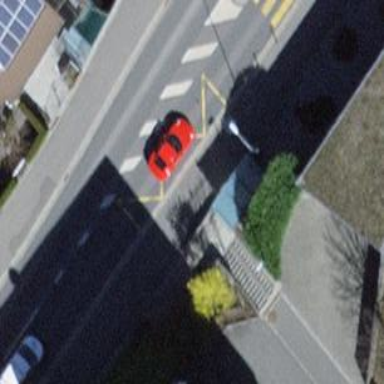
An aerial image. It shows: Set of steps on the road.